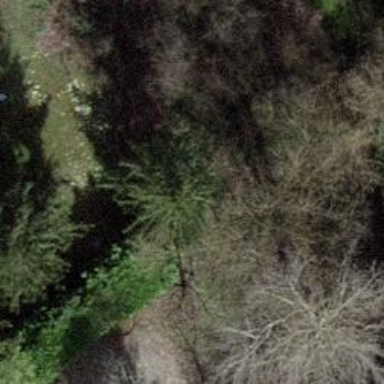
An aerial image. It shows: Evergreen needle-leaved tree.